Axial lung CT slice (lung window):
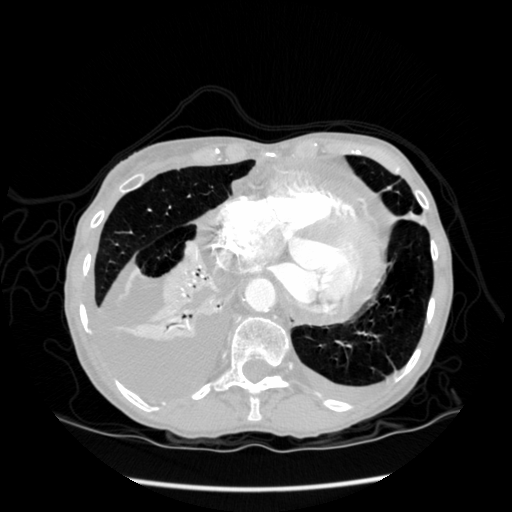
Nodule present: no